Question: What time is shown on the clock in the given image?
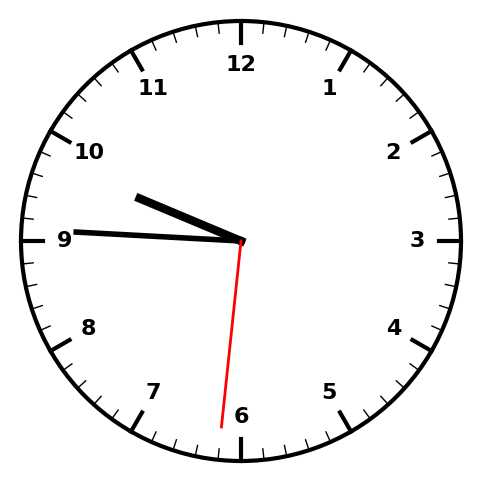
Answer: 09:45:31